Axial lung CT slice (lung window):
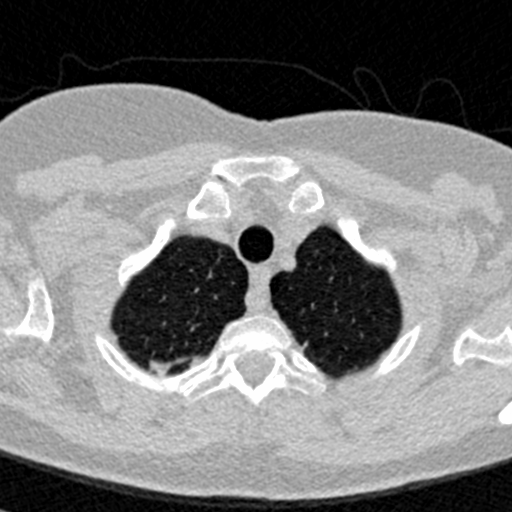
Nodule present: no